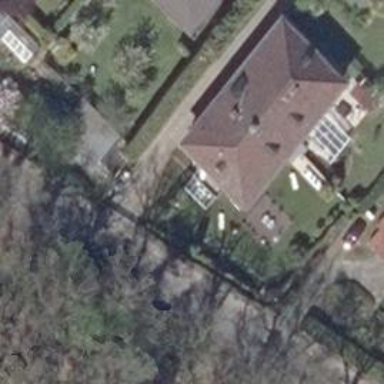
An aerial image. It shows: Hipped-roof house with roof tiles.